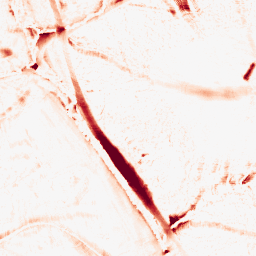
Category: morphological
Decomposition family: morphological_ellipse
Decomposition parameters: operation: opening
width: 20
height: 20
Upsampling method: quadratic
Upsampling parameters: scale: 2
Upsampling scale: 2